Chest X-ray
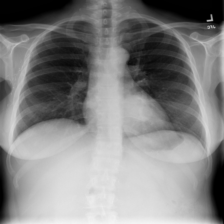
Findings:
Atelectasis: negative
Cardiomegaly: negative
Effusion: negative
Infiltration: negative
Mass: positive
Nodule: negative
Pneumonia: negative
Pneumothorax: negative
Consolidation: negative
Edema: negative
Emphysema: negative
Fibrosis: negative
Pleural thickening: negative
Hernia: negative